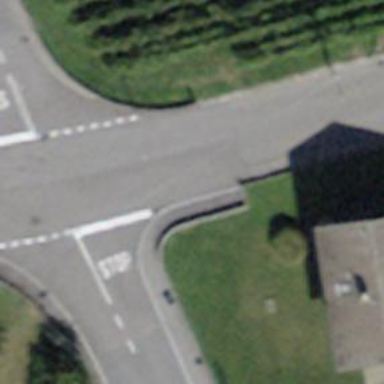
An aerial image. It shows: Bus stop with platform for public transport.